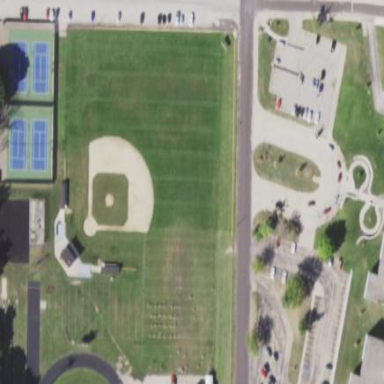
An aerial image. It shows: Baseball pitch for leisure and sports activities.